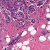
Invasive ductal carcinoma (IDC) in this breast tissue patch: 1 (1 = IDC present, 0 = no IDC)